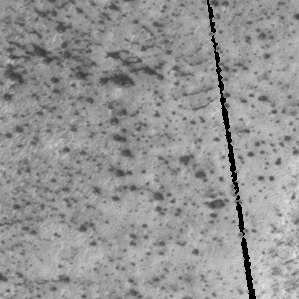
Label: frost